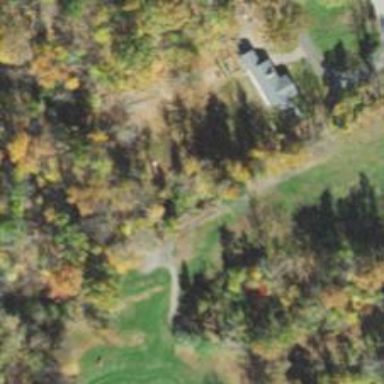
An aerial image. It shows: Path for golf carts.